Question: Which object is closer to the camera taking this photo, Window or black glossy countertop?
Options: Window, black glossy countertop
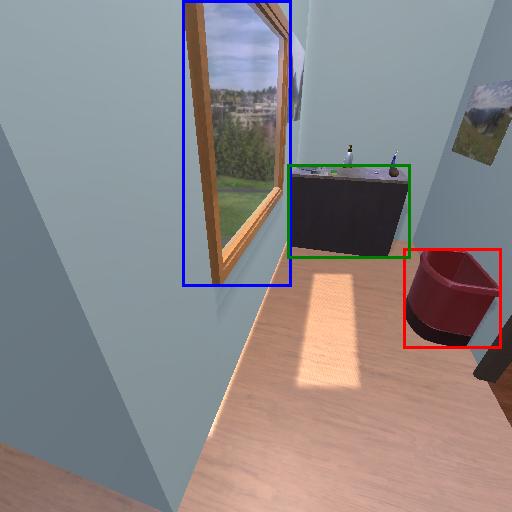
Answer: Window